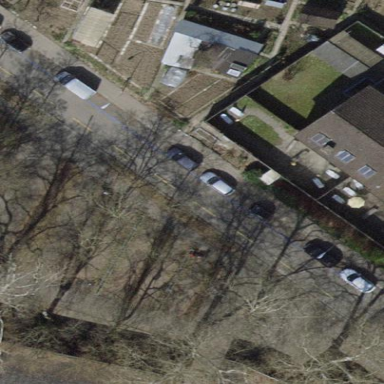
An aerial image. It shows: Street-side parking area with paved surface. The parking spaces are oriented parallel to the street.